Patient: sex M, age 71
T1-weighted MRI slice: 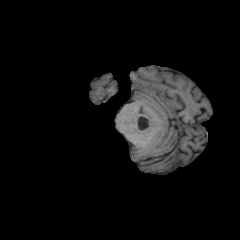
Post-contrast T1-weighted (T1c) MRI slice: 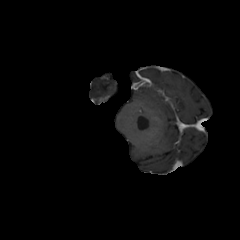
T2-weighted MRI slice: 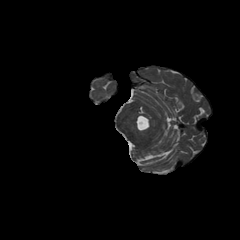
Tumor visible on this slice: no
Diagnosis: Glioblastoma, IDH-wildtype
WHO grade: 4